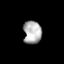
Tissue: lung
Cell type: Epithelial cells
Senescence score: 0.1797
Nuclear area (px): 409
Mean DAPI intensity: 175.988